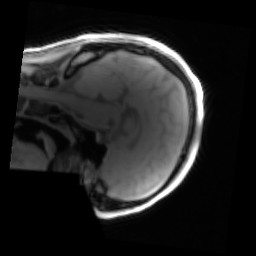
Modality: PDw
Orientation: sagittal
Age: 24
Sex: male
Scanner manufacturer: siemens
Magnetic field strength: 3 T
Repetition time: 0.25 s
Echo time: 0.00103 s